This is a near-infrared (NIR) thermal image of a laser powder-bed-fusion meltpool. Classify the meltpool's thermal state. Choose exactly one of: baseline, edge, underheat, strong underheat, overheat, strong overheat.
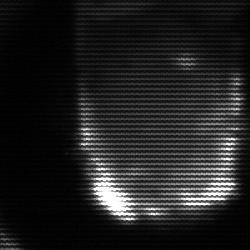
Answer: baseline